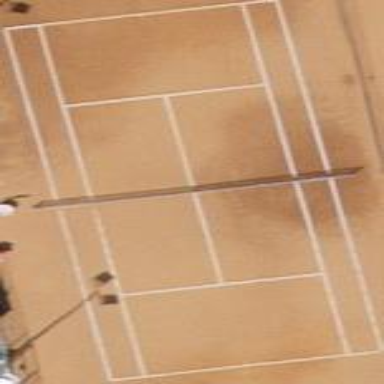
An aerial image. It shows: Tennis court on pitch designated for leisure land.